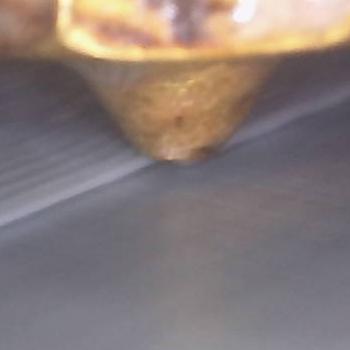
Flow rate: 42%